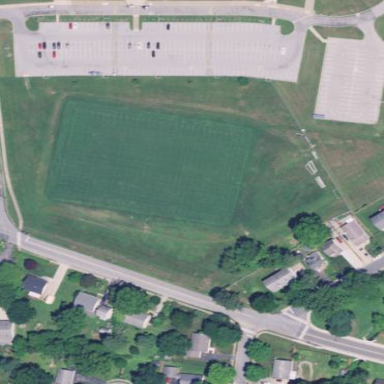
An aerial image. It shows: Soccer pitch designated for leisure and sports activities.